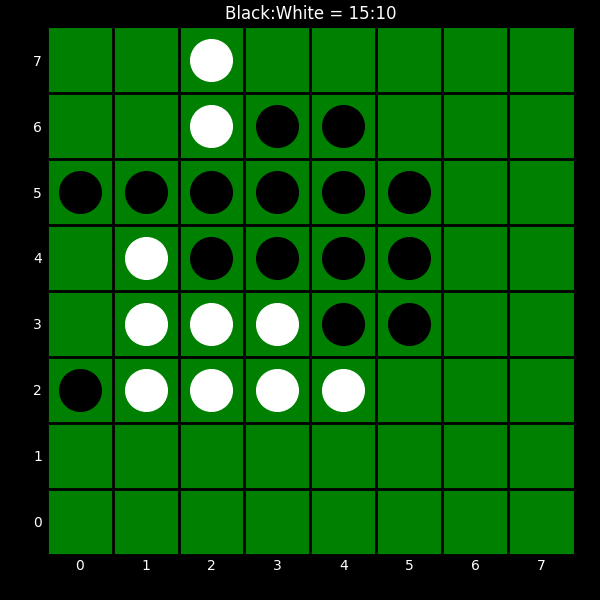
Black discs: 15
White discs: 10